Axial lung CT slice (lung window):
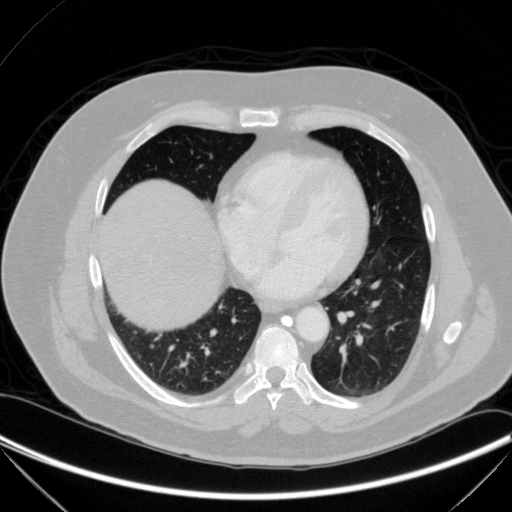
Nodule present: no